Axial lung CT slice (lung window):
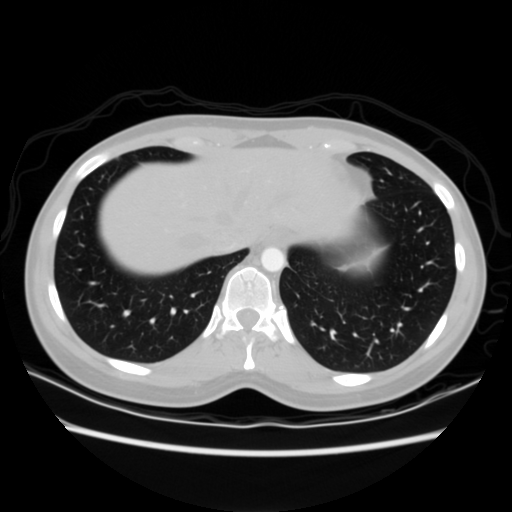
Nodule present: no